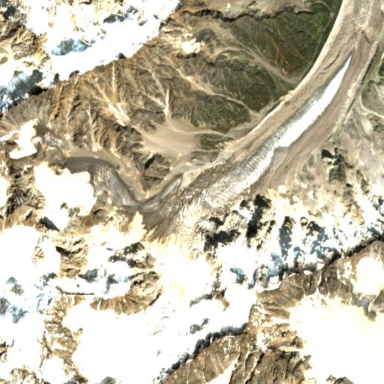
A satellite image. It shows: Stunning view of glacier.